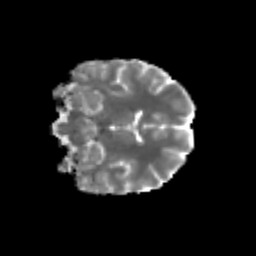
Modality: MD
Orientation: coronal
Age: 23
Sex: female
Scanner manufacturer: siemens
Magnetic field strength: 3 T
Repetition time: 3.5 s
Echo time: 0.125 s